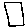
Label: square